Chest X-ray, AP view. Patient: 40 years old, sex M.
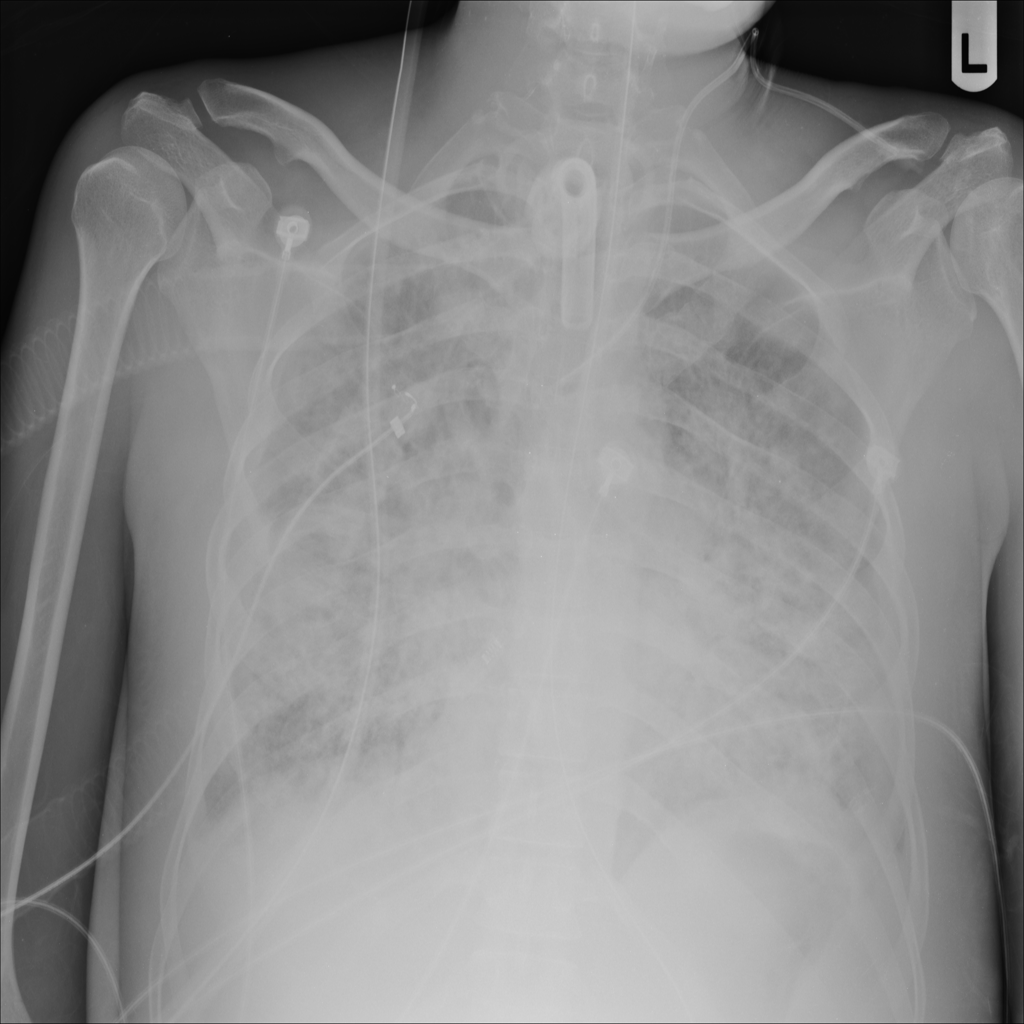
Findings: Infiltration